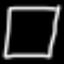
Label: square